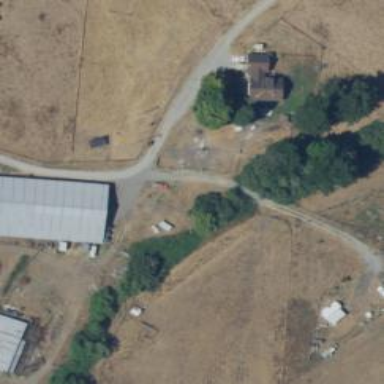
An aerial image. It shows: Farm.